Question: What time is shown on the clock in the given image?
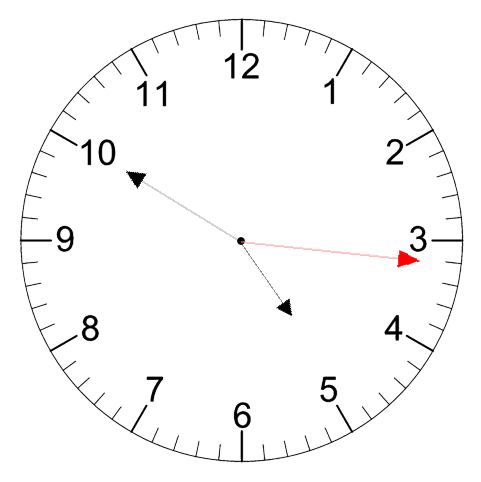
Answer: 04:50:16